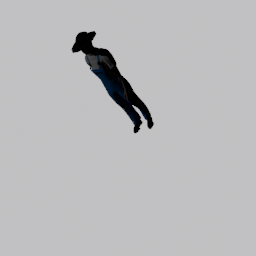
Label: people